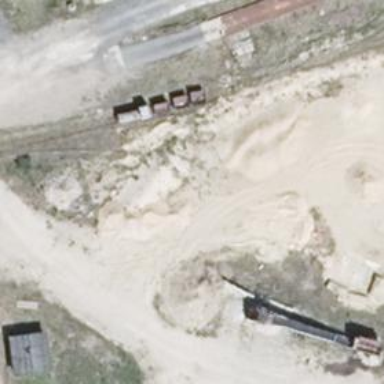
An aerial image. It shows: Disused railway spur.